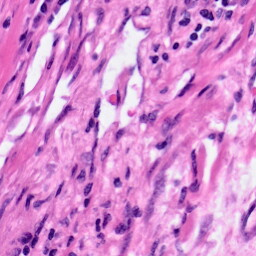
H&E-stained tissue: Pancreatic